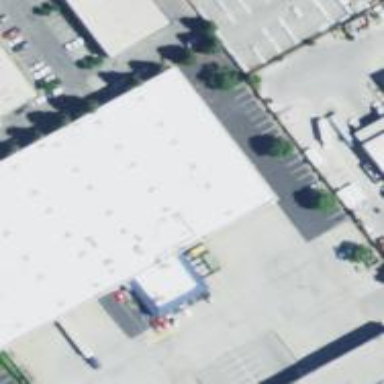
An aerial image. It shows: Industrial warehouse.